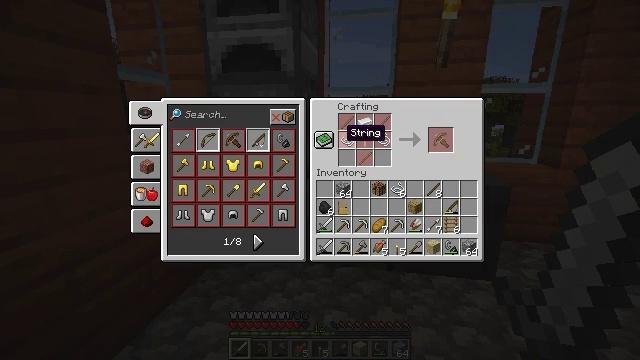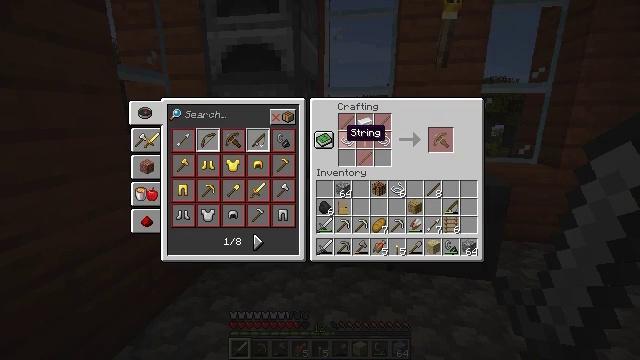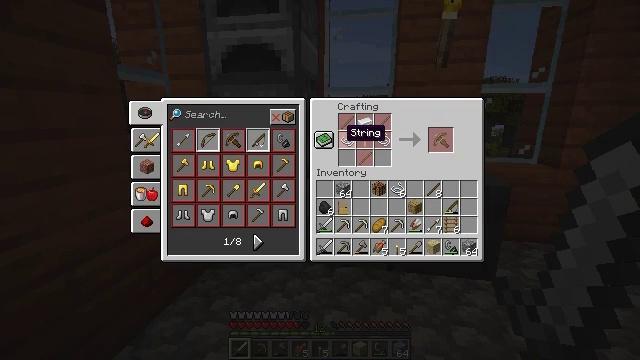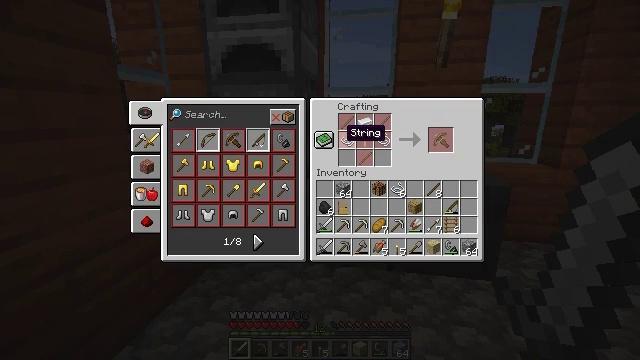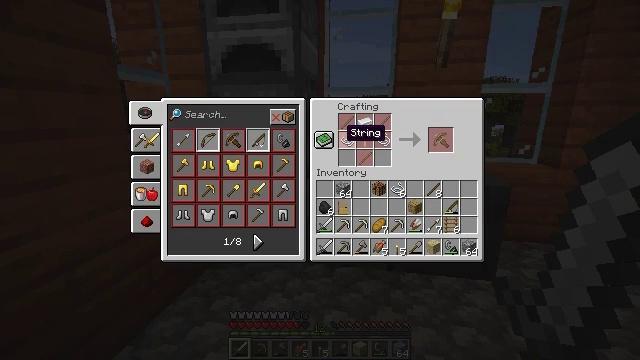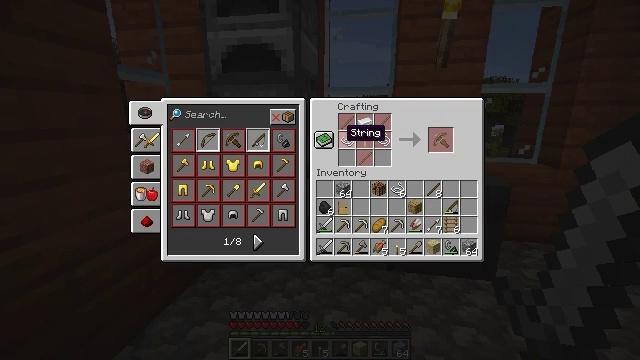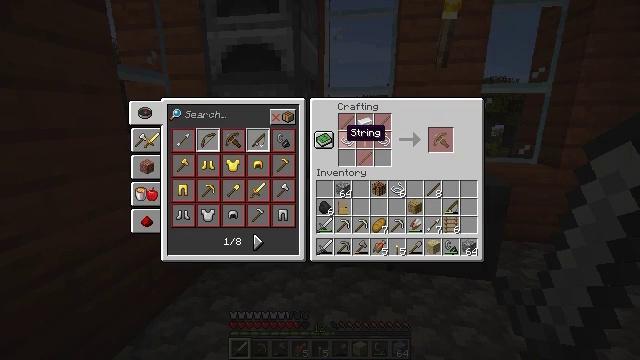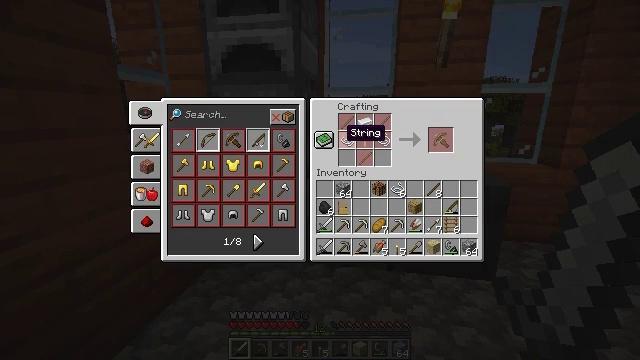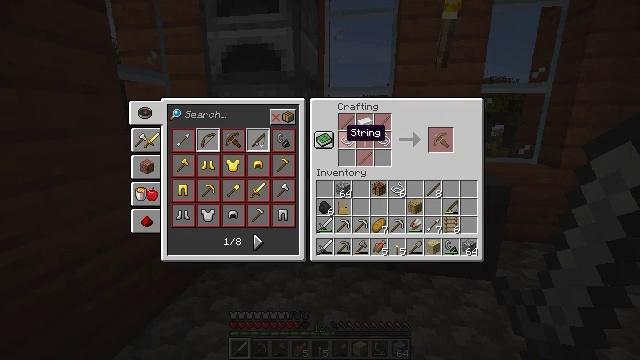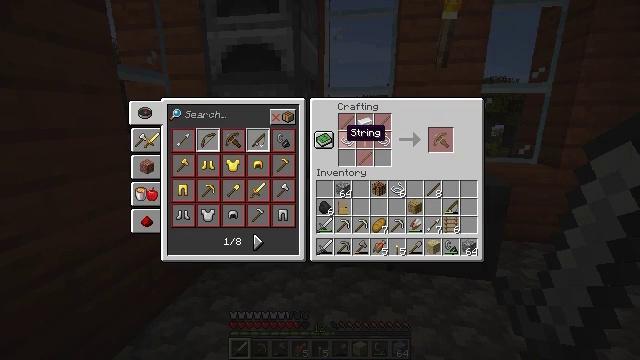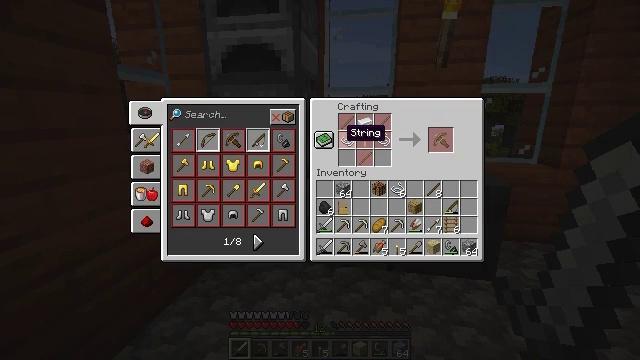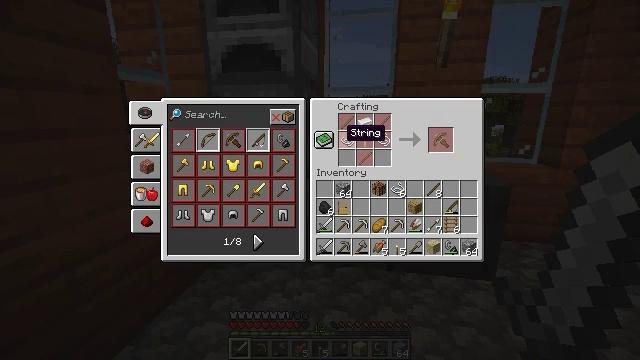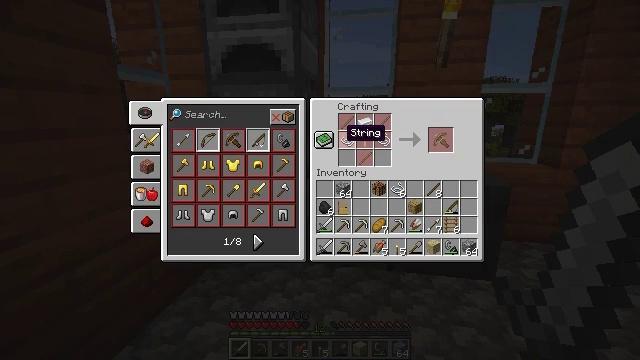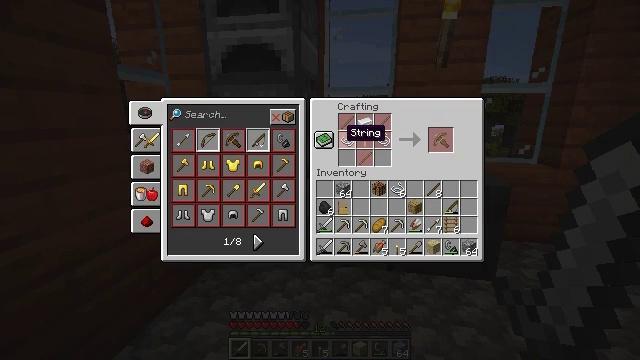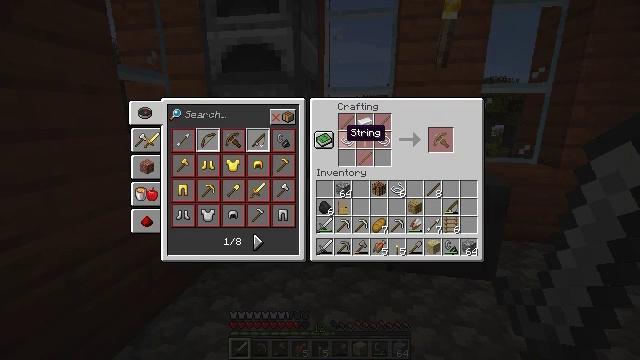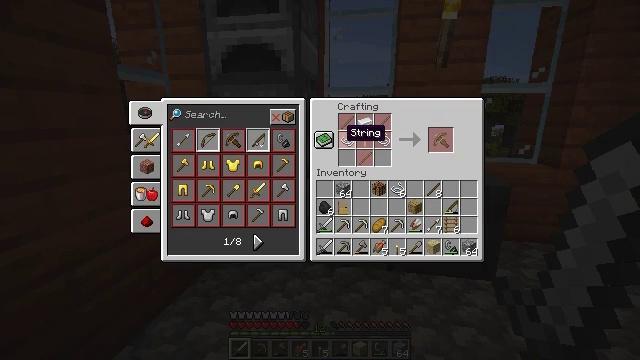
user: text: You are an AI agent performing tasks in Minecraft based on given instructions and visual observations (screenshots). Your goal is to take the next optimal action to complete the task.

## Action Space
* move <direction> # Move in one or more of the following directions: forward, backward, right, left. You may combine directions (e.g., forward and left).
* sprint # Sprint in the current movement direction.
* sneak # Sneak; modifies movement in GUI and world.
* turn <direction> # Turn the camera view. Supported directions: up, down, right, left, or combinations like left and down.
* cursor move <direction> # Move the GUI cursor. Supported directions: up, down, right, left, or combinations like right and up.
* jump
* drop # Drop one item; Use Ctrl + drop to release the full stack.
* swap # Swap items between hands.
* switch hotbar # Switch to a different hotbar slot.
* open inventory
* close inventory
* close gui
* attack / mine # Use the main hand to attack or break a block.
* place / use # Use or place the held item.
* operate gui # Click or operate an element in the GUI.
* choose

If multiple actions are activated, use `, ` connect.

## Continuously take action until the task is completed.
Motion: motion action
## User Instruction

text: Create a crossbow with gathered materials.
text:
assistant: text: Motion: no_op
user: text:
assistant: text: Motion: no_op
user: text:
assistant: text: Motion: no_op
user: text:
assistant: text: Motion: no_op
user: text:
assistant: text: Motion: no_op
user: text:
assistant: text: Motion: no_op
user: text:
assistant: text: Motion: no_op
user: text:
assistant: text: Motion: no_op
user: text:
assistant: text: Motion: no_op
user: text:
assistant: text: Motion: no_op
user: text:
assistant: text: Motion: no_op
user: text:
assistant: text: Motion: no_op
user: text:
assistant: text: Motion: no_op
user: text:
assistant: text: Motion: no_op
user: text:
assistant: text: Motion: no_op
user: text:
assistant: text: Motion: no_op
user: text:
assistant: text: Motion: no_op
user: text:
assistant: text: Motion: no_op
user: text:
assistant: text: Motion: turn right and down
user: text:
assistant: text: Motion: no_op
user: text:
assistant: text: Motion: no_op
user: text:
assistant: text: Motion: no_op
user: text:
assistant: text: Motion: no_op
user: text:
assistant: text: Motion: no_op
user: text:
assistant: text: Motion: no_op
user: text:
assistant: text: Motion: no_op
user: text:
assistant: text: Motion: no_op
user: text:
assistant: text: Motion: no_op
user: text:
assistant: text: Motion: no_op
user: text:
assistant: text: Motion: no_op